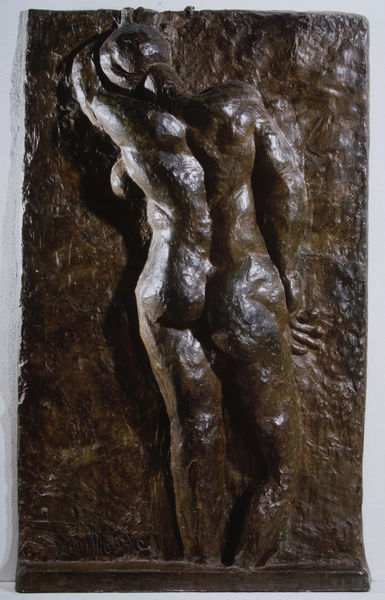
Titel: Nu de dos, premier état, Rückenakt, erster Zustand
Künstler: Henri Matisse
Standort: Paris
Institution: Centre Pompidou, Musée National d'Art Moderne
Schlagwörter: akt, nackt, braun, brust, busen, frau, licht, rücken, dame, beine, relief, bein, hintern, rückenansicht, modell, glanz, bronze, rodin, gauguin, foto, rückenfigur, plastisch, struktur, matisse, nus